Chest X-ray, PA view. Patient: 38 years old, sex F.
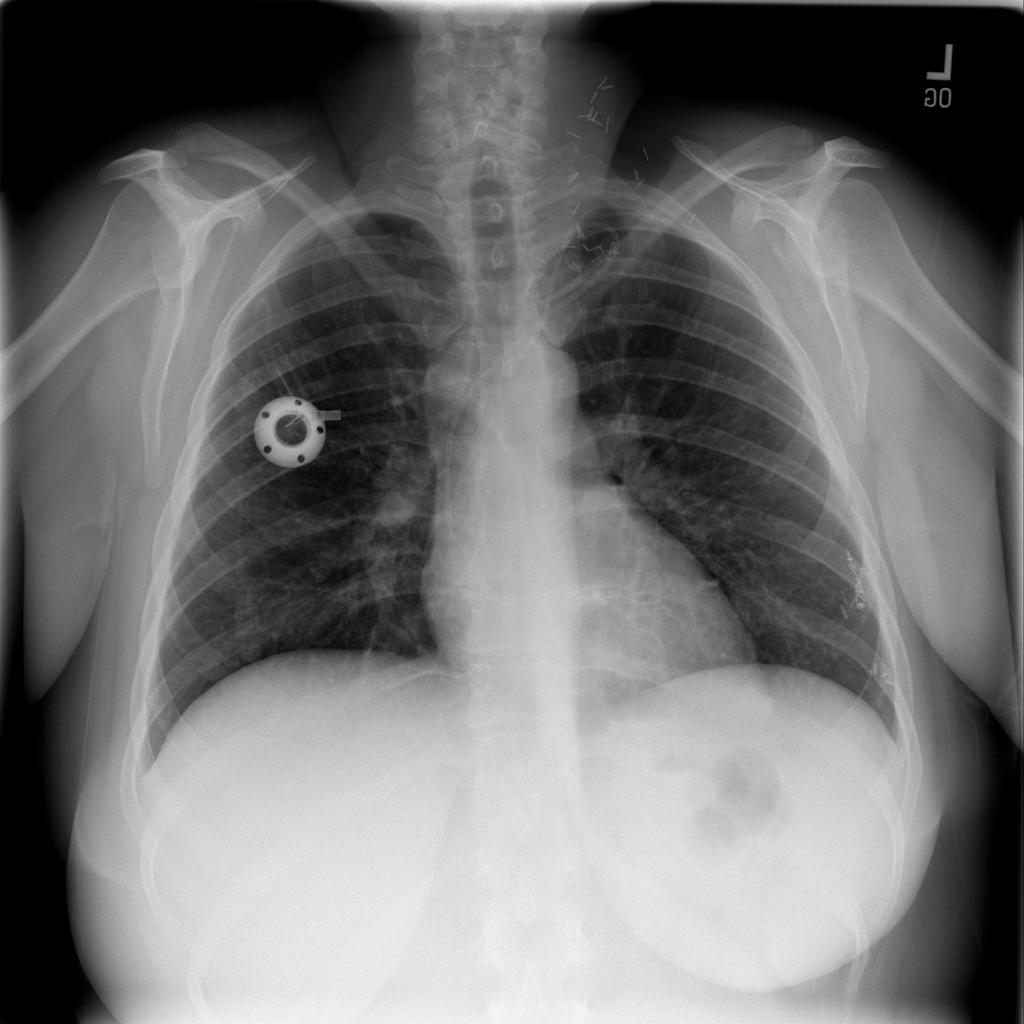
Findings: Infiltration